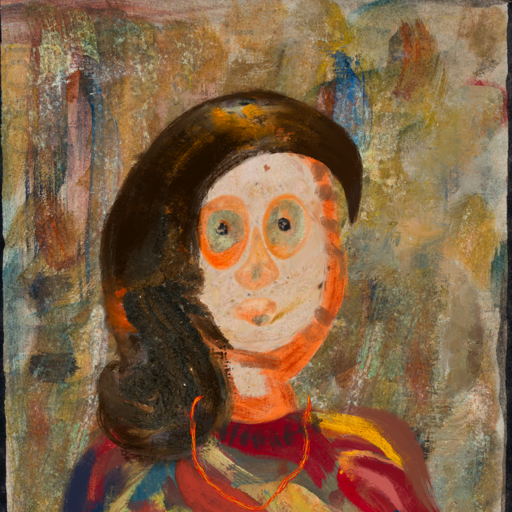
Background: Pipe, Head And Neck Front: Rupkatha, Face Front: Childish, Bust: Mother_And_Son_Son, Hair Front: Gypsy_Queen, Head Accessory: Blank, Second Necklace: Gypsy_Mother_2, Necklace: In_The_Sun, Baby: Blank